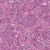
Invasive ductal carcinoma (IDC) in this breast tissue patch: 1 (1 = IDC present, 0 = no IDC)